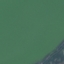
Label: SeaLake